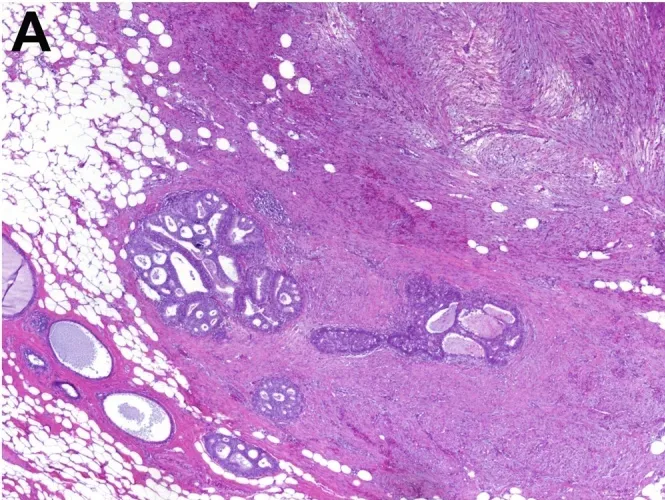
Ductal carcinoma in situ (DCIS) within a benign phyllodes tumor. (A) Low-magnification image shows a phyllodes tumor with cellular and expanded stroma (upper right) and ducts expanded by proliferating epithelium (left = DCIS, right = usual ductal hyperplasia).
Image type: pathology (h&e)